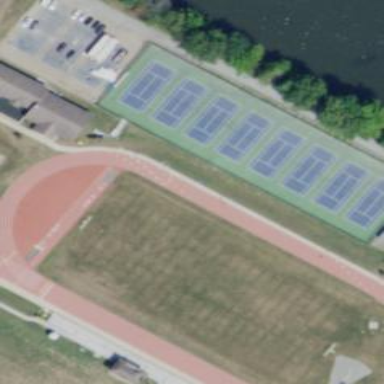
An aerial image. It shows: Tennis court on pitch.